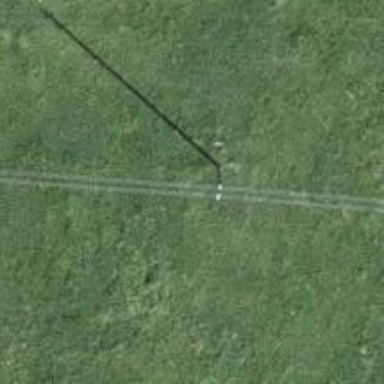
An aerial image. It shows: Utility pole in the area.